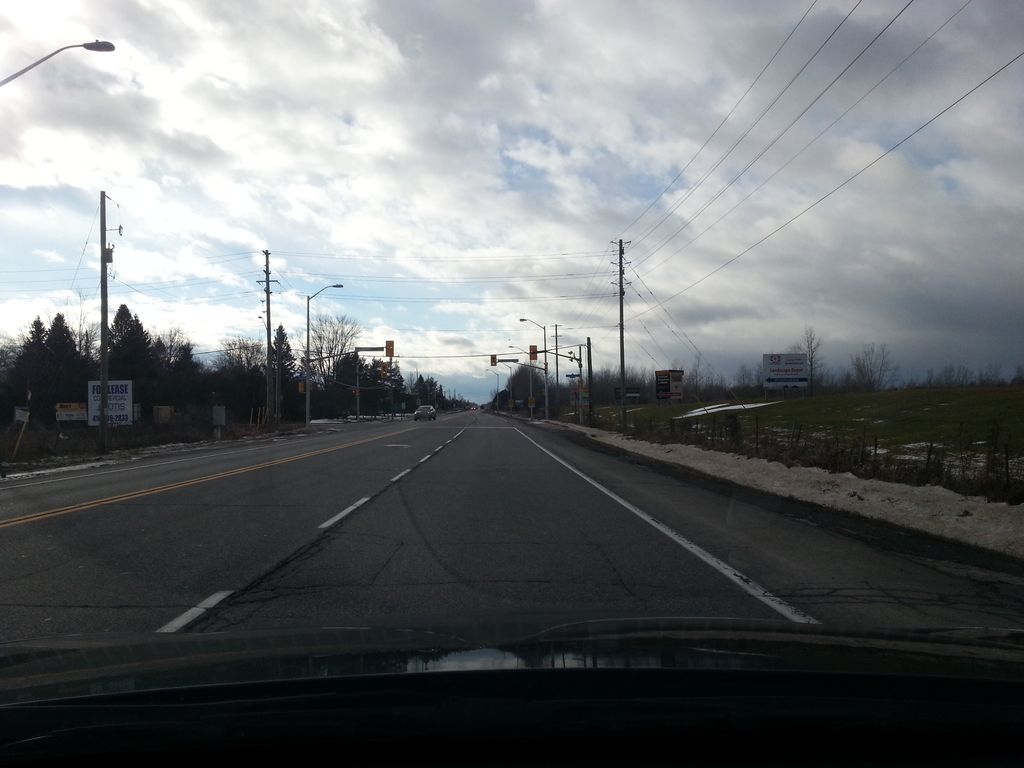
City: ottawa-gatineau